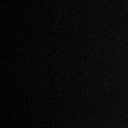
Screen state: off